Interaction volume radius: 10 \u00c5
Interaction volume height: 15 \u00c5
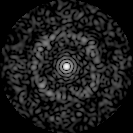
Disorder parameter: 0.8034